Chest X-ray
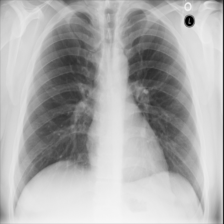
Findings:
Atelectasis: negative
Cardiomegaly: negative
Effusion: negative
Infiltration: negative
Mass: negative
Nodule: negative
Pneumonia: negative
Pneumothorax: negative
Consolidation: negative
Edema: negative
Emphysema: negative
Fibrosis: negative
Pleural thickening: negative
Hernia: negative